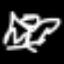
Label: angel